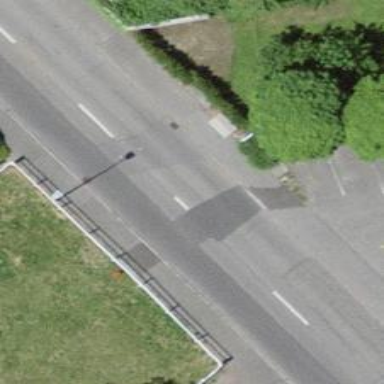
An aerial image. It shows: Secondary road with asphalt surface and sidewalks on both sides.